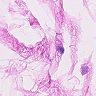
Metastatic tissue present: no